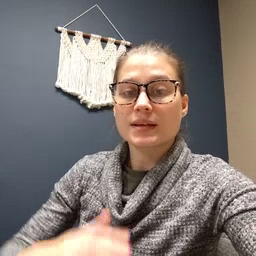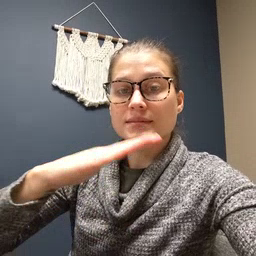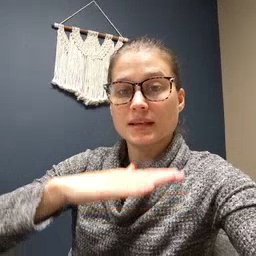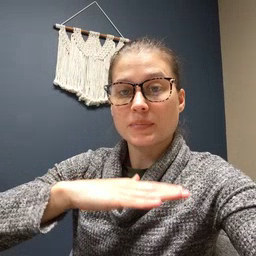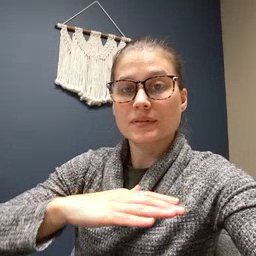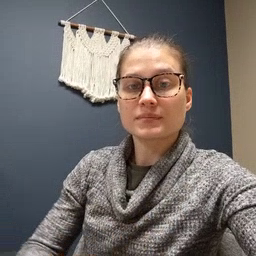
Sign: table